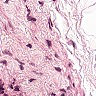
Metastatic tissue present: no